Field crop: maize
Growth stage: 2
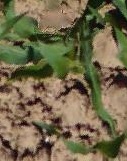
Species: maize